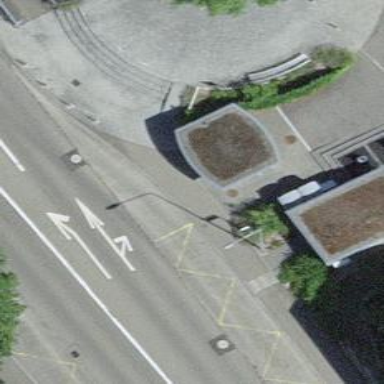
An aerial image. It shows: Platform for public transport with shelter.